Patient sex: M
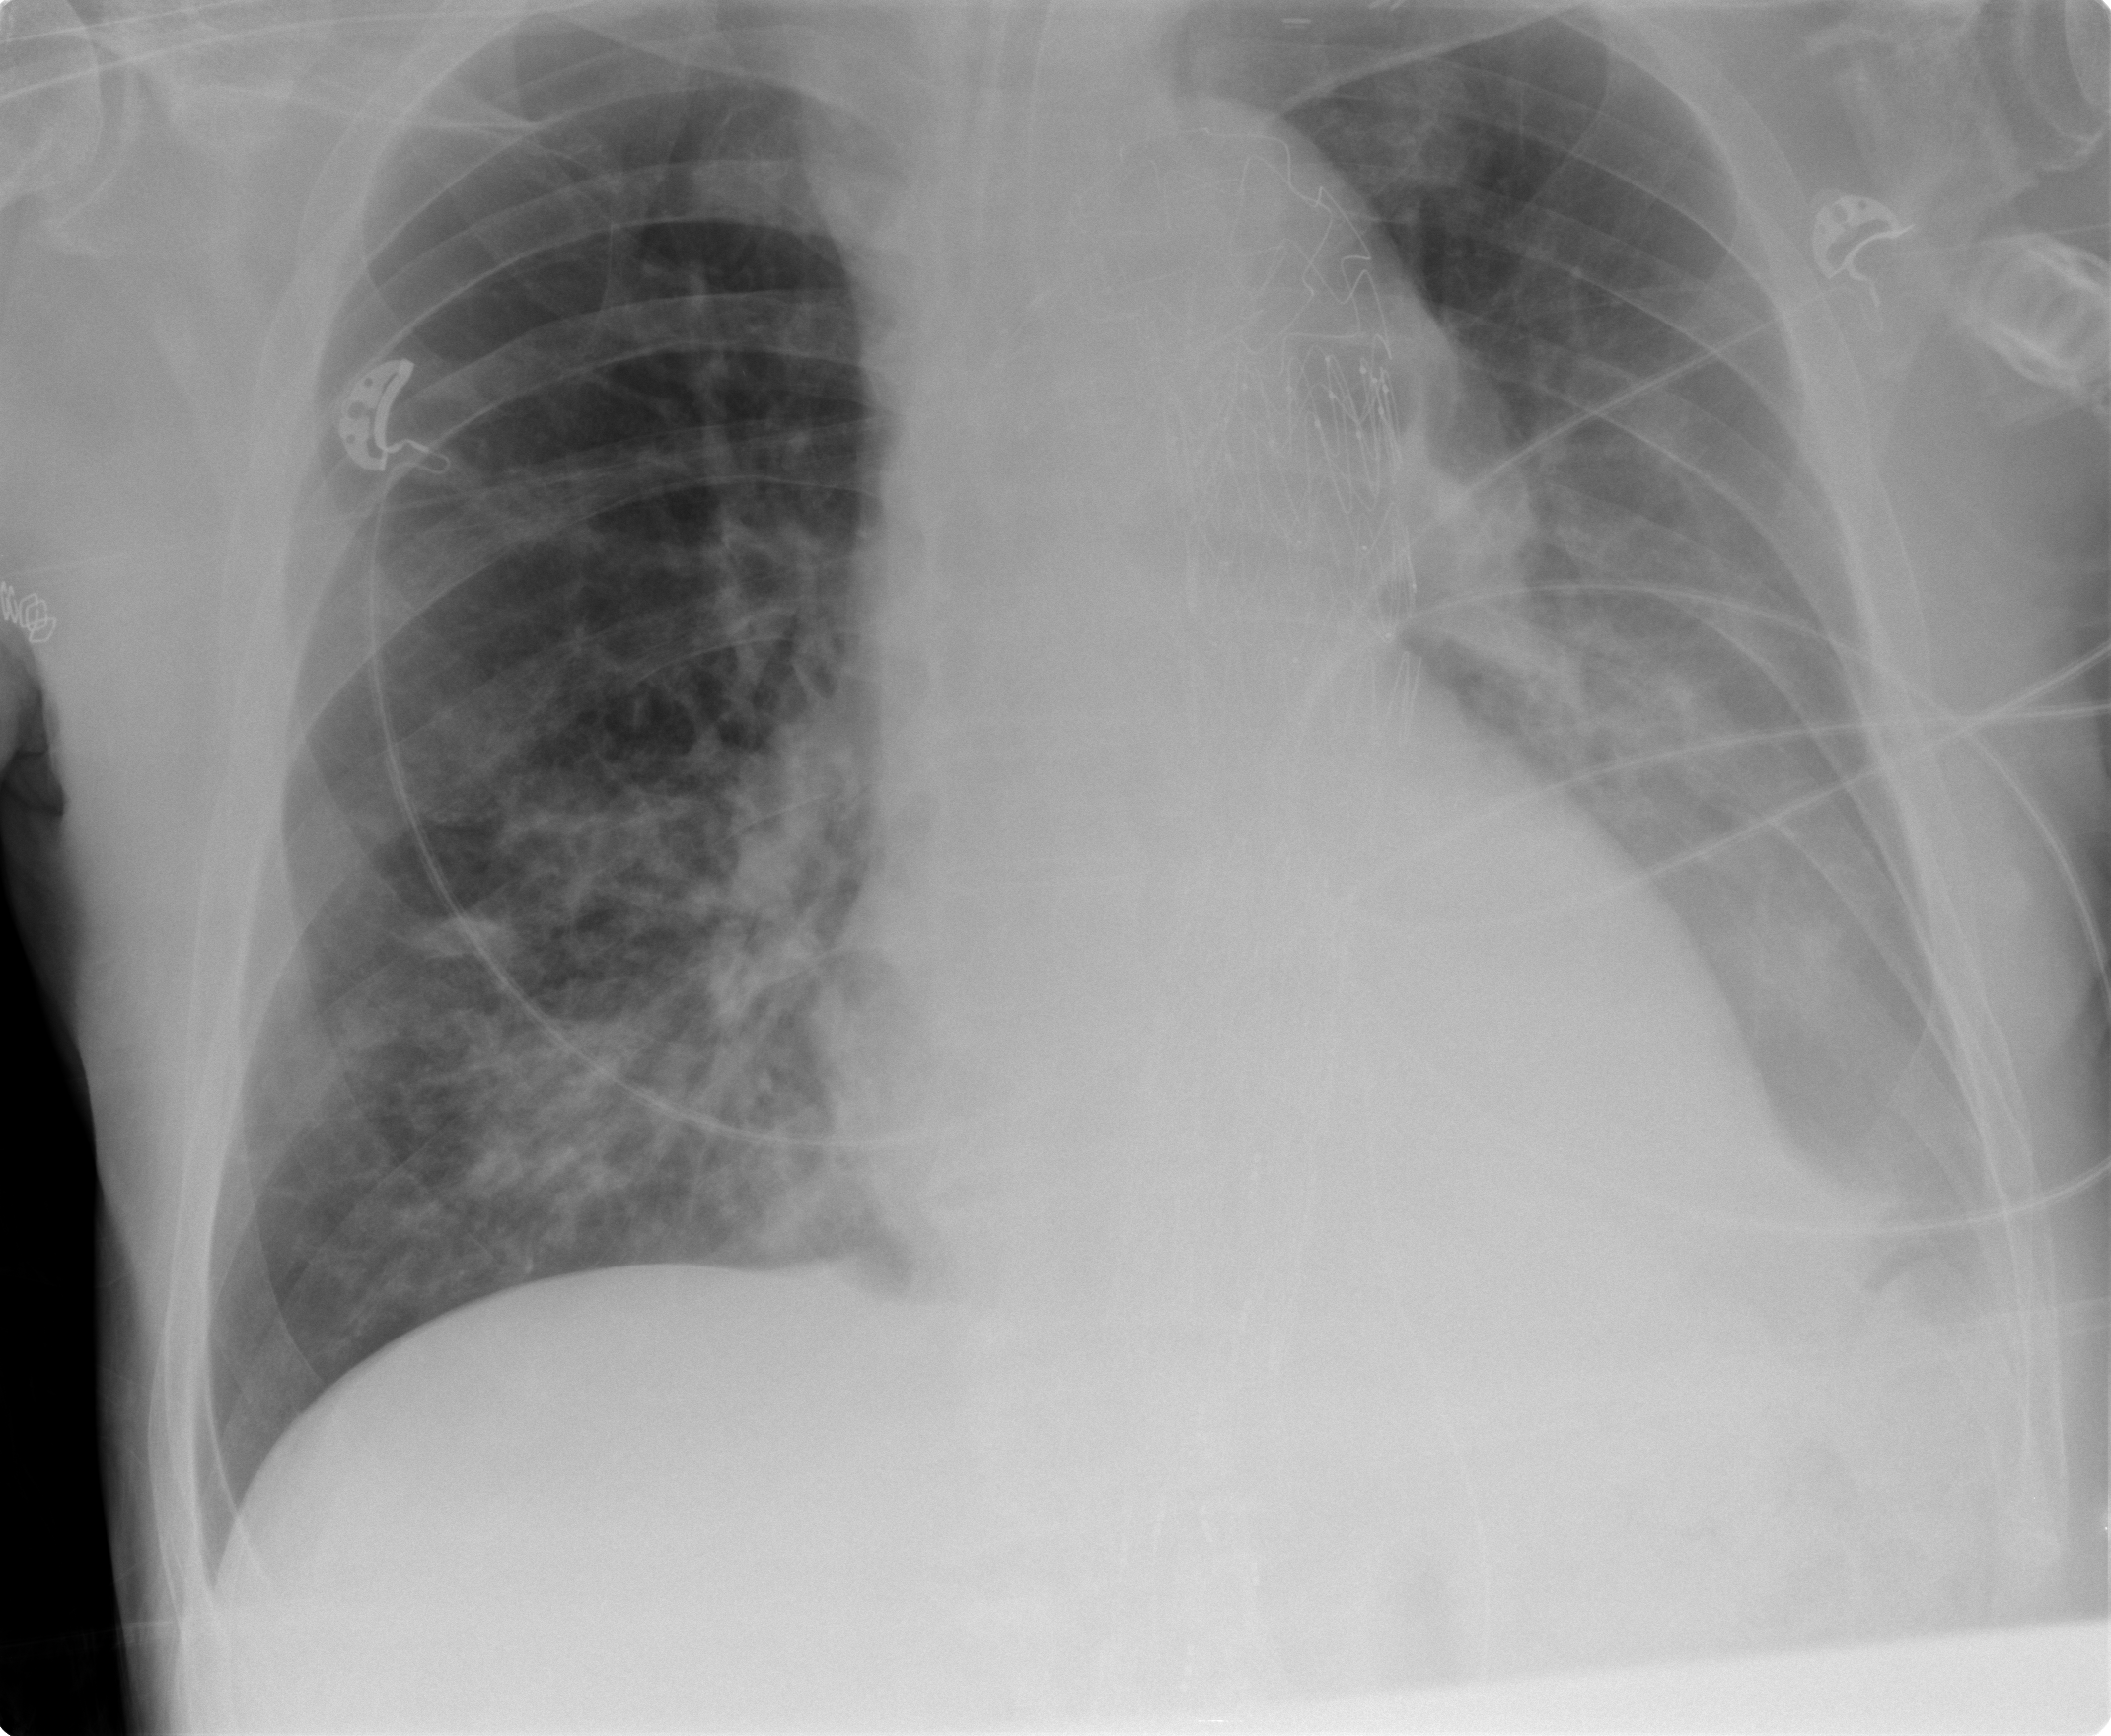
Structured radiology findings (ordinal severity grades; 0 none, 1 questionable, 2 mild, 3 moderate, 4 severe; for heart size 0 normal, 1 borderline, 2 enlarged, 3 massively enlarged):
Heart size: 0
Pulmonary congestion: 0
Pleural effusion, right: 0
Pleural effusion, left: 2
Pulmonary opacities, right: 3
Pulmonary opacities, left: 2
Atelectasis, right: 2
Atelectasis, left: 2